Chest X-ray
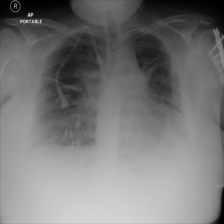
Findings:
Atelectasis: negative
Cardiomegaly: negative
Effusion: negative
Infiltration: negative
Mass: negative
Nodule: negative
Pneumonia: negative
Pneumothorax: negative
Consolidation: negative
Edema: negative
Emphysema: negative
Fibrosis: negative
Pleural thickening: negative
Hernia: negative